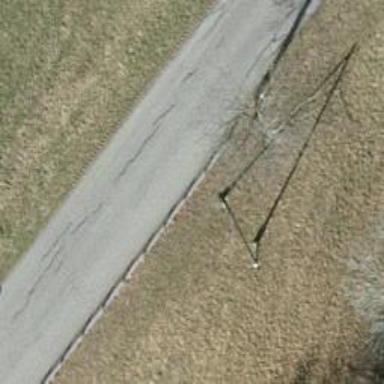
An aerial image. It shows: Minor power line with three cables.